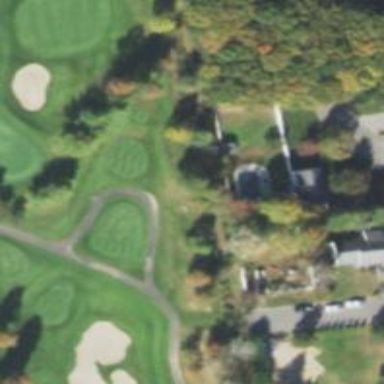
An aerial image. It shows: Path for both roads and golfers.